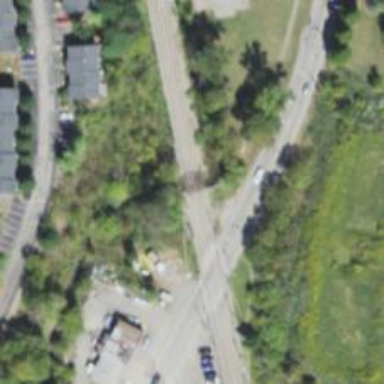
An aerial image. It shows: Bridge for light rail railway with electrified contact lines.